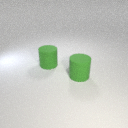
large green rubber cylinder to the right of large green rubber cylinder